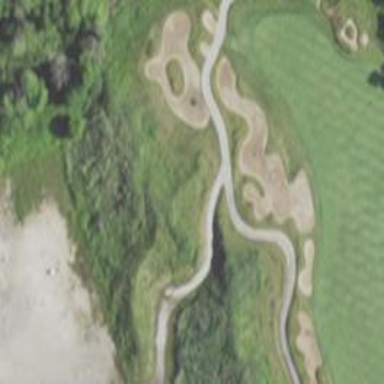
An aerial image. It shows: Service road used as golf cart path.